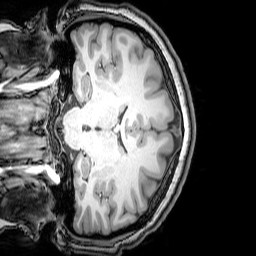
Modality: T1w
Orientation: coronal
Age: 22
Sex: female
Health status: healthy
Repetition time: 0.081 s
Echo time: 0.037 s